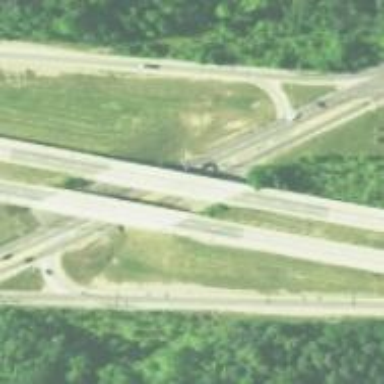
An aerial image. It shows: Bridge over motorway.